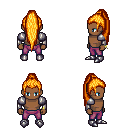
a pixel art fantasy rpg character, male body template, human, dark skin, steel arm armor, magenta pants, light blonde extra-long topknot hairstyle, bracelets, metal boots, four views (front, back, left, right), 2x2 character sprite sheet, small pixel art, hard edges, no anti-aliasing